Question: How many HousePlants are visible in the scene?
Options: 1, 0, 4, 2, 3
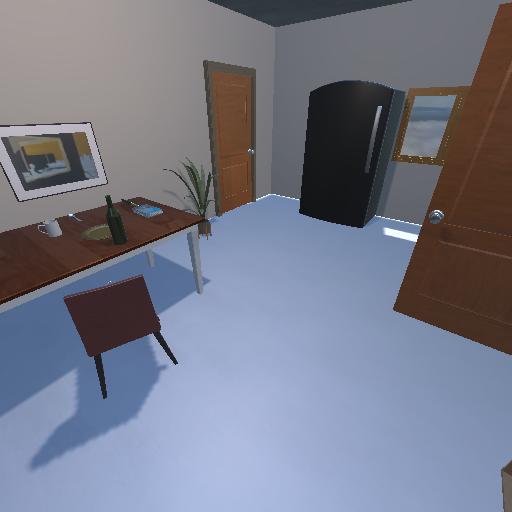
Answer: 1